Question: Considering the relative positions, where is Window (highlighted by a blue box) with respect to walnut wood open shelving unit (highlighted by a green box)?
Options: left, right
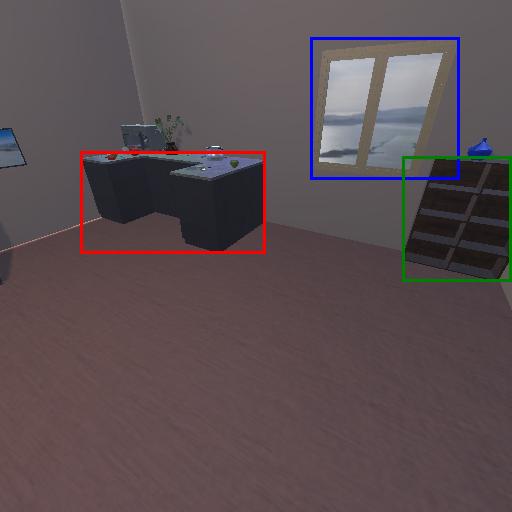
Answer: left